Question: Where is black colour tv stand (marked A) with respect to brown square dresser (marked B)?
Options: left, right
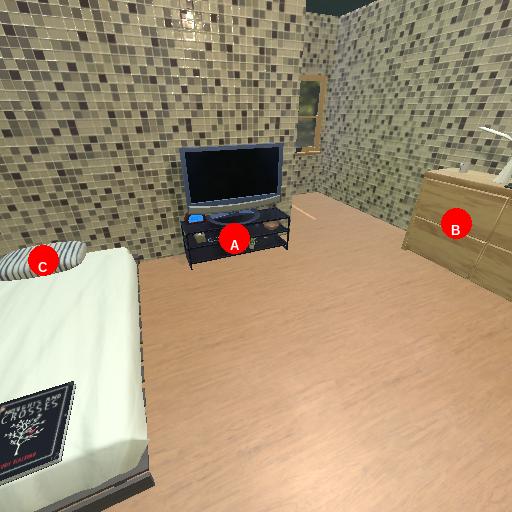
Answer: left